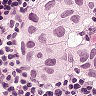
Metastatic tissue present: yes